Aerial crown-view tile of a tropical tree (Barro Colorado Island, Panama), acquired 20250512:
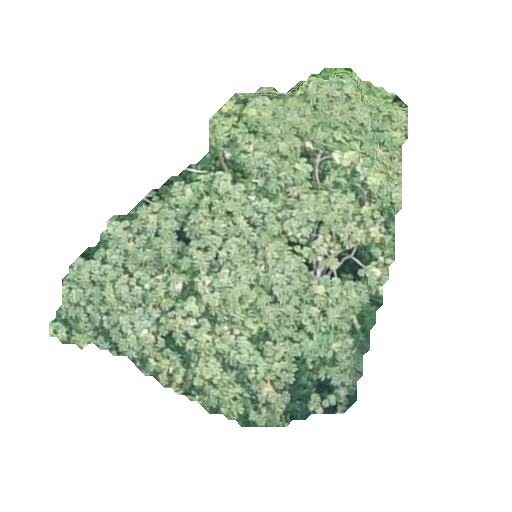
Species: Cecropia insignis
GBIF accepted scientific name: Cecropia insignis
Crown area: 119.731 m²